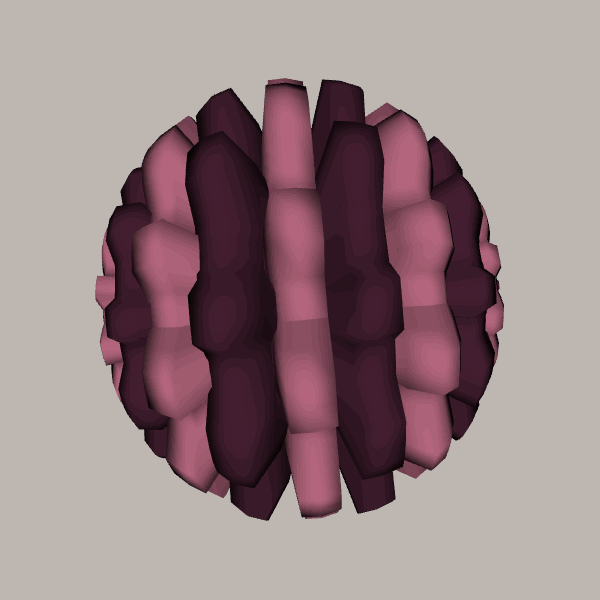
Background: light